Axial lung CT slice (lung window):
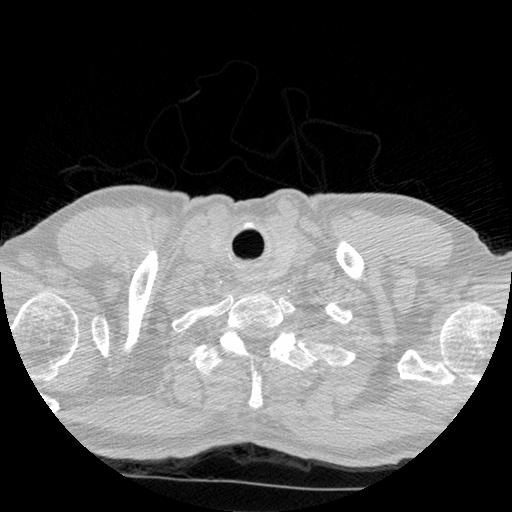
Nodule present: no